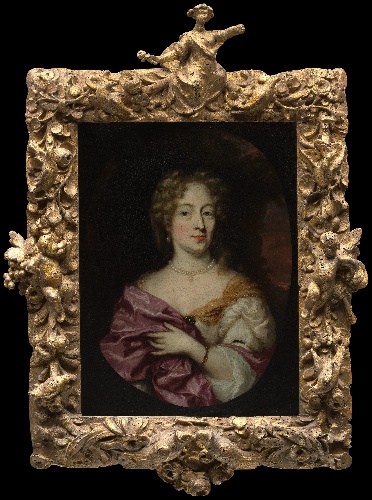
Title: Ingena Rotterdam (died 1704), Betrothed of Admiral Jacob Binkes
Artist: Nicolaes Maes
Artist bio: Dutch, Dordrecht 1634–1693 Amsterdam
Date: 1676
Object type: Painting
Classification: Paintings
Medium: Oil on canvas
Dimensions: 17 1/4 x 13 in. (43.8 x 33 cm)
Department: European Paintings
Credit line: Gift of J. Pierpont Morgan, 1911
Accession year: 1911
Repository: Metropolitan Museum of Art, New York, NY
Tags: Portraits|Women